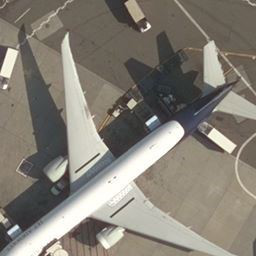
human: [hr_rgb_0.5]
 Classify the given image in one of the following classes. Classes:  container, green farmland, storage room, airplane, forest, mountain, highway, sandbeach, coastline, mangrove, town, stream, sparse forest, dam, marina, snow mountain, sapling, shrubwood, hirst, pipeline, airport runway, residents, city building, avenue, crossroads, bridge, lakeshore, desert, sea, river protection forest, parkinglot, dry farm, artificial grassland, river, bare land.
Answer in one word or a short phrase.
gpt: airplane